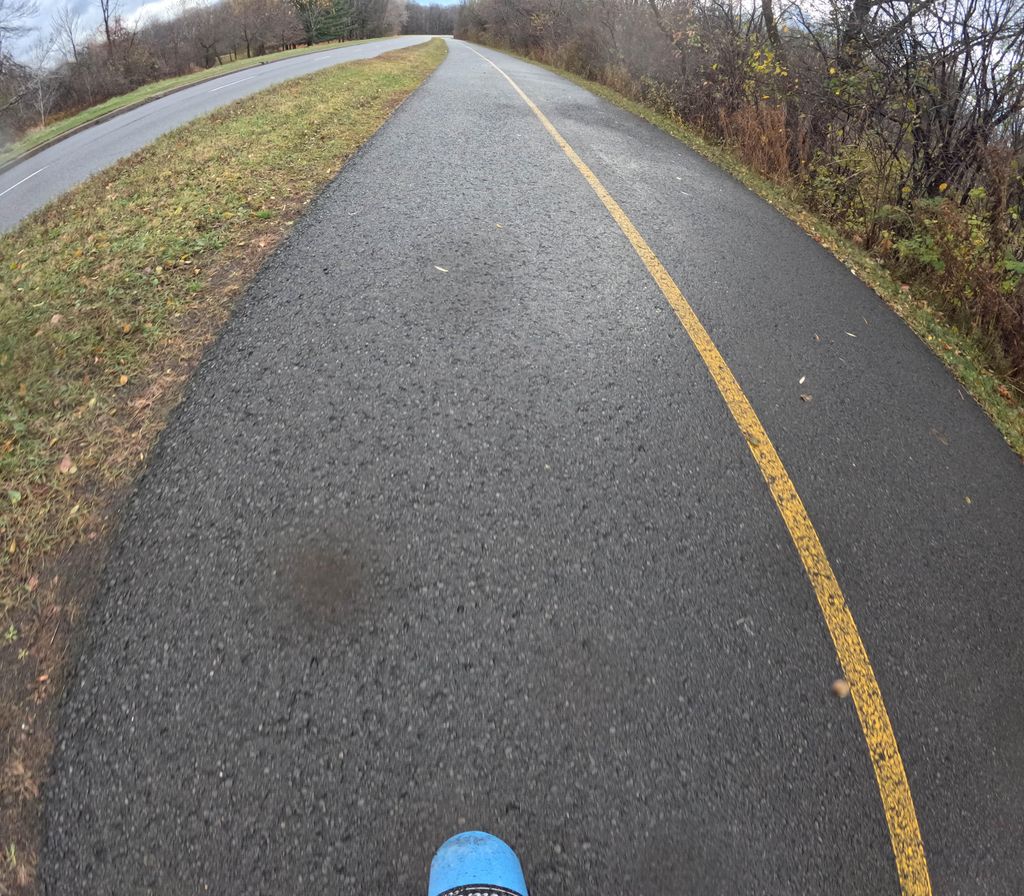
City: ottawa-gatineau